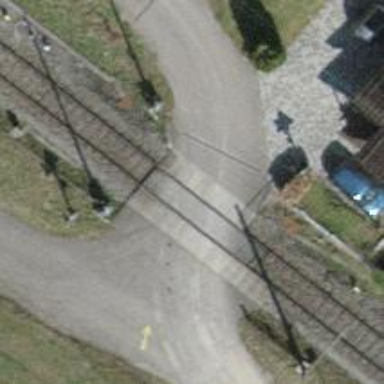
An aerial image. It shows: Level crossing with full barriers and lights.